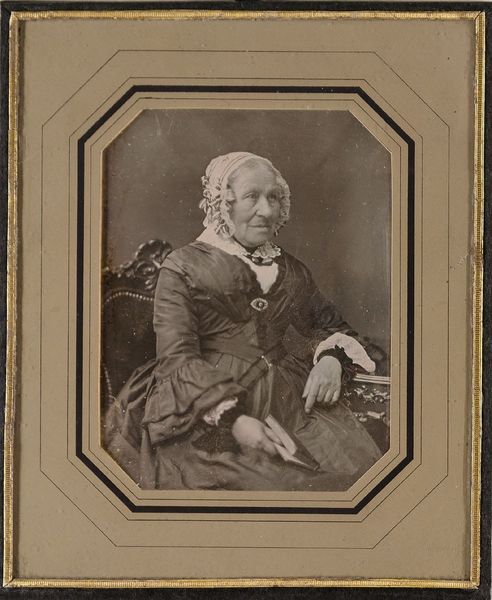
Titel: 'Die alte Lagarde', Gouvernante der Schwestern Godeffroy in Hamburg, um 1845
Künstler: Philipp Graff
Standort: Hamburg
Institution: Museum für Kunst und Gewerbe Hamburg
Schlagwörter: frau, haube, portrait, figur, kopfbedeckung, foto, fotografie, photographie, photo, lichtbild, gouvernante, daguerreotypie, erzieherin, bildwerke, angewandte und bildende kunst, hessische systematik, porträt, porträtfotografie, porträtphotographie, hüftbild